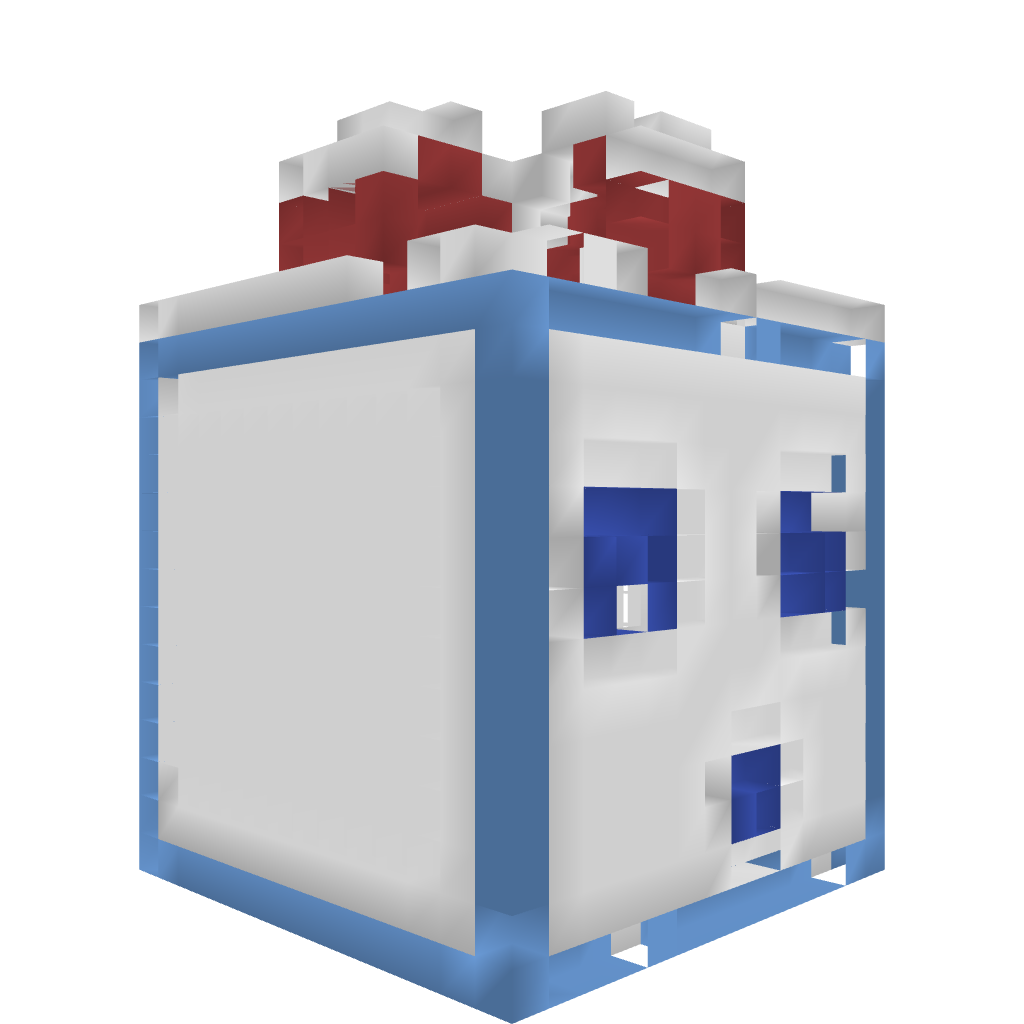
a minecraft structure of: Ice Slime good quality